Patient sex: M
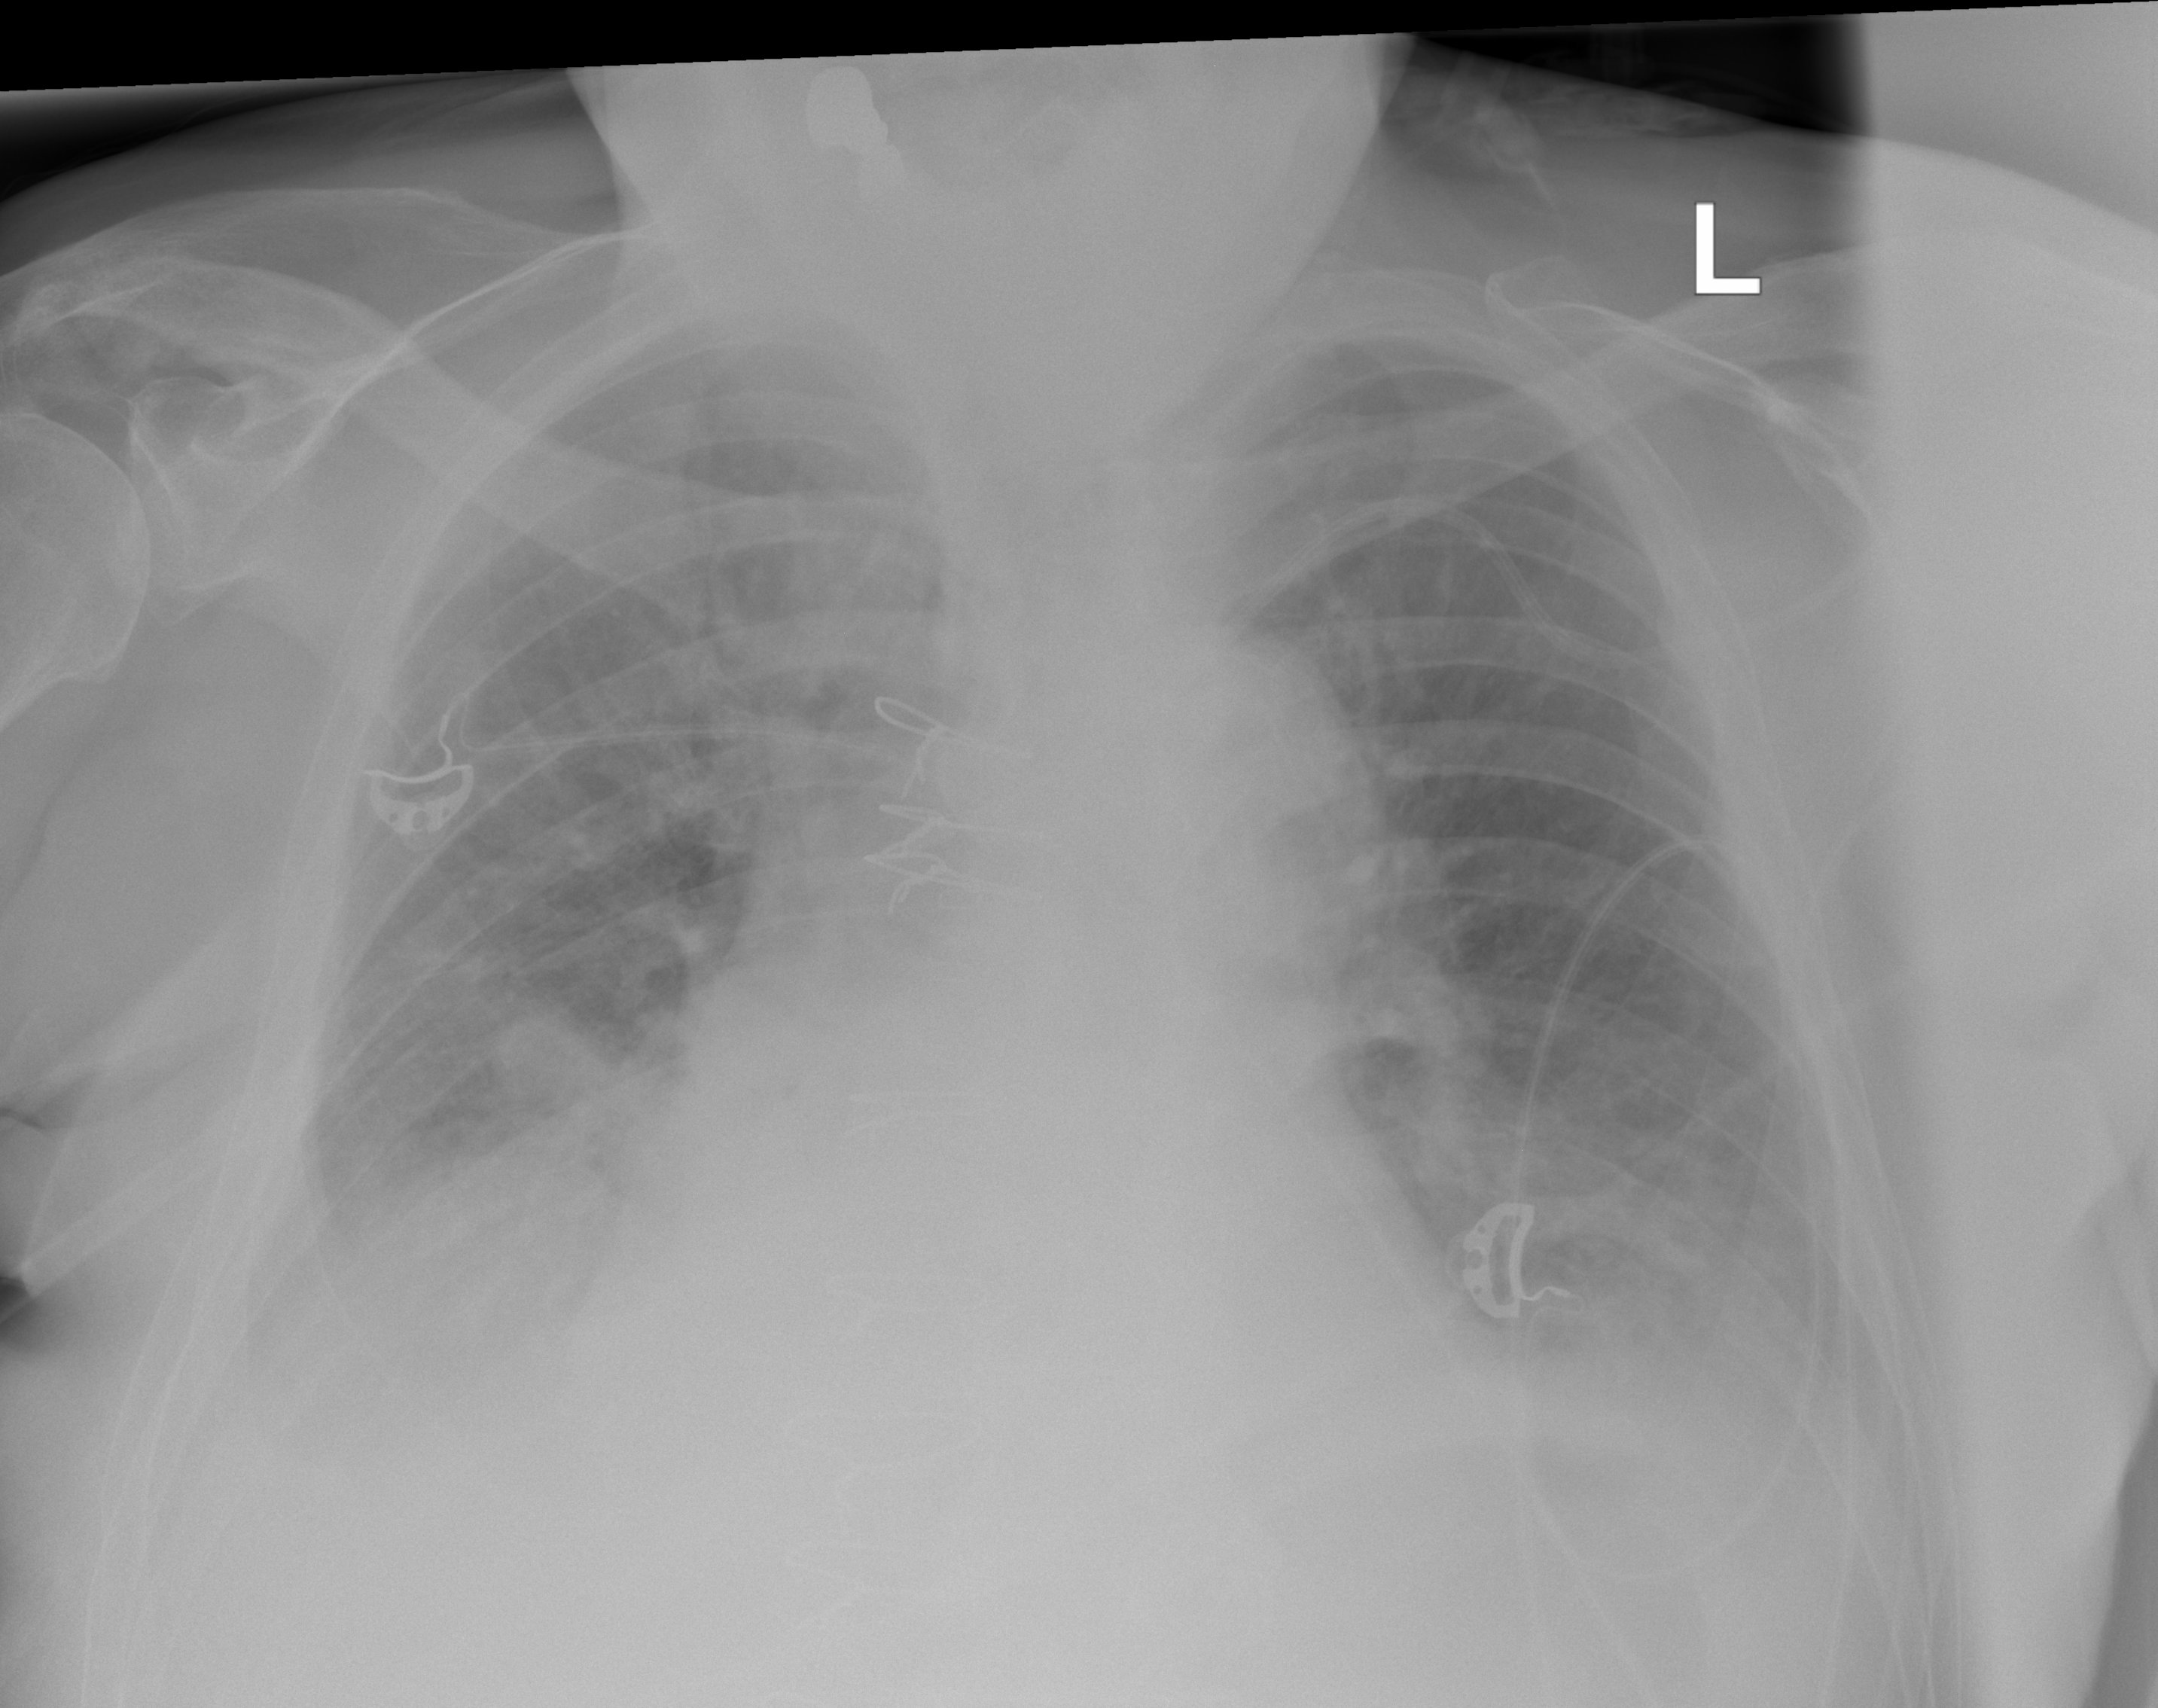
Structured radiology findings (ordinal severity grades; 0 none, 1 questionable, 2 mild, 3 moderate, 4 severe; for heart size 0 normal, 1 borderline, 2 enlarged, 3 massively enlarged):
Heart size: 2
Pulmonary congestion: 2
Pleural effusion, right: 2
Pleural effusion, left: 2
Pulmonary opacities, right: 1
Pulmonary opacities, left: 1
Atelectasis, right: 0
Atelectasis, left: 0